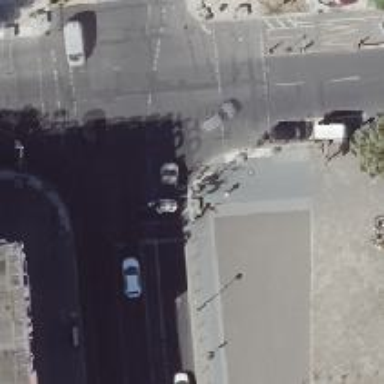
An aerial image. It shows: Primary highway with asphalt surface. There are sidewalks on both sides and lanes for cycling in both directions.